九年级 · 度量几何学
(本题3分)(2021$cdot$浙江绍兴$cdot$九年级期中)如图,在$triangleABC$中,点$M$是边$BC$的中点,点$D、E$分别在边$AB、AC$上.若$angleB=angleC=angleDME=45^{circ},BC=8sqrt{2},CE=6$,则$DE=$$qquad$.
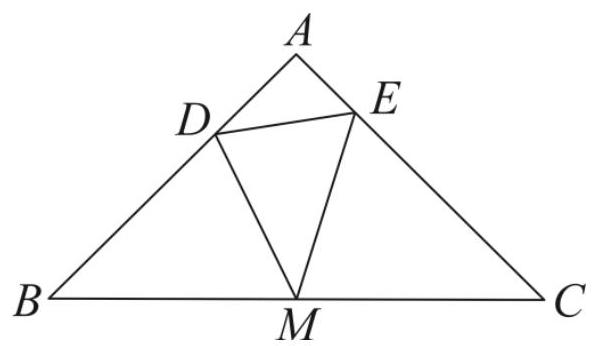
答案: $frac{10}{3}$
解析: 【分析】先证明$triangleBDMsimtriangleCME$,再根据利用相似三角形的性质得出比例式求出$BD$,从而得到$AD$的长,再由$AC$和$CE$的长求出$AE$的长,最后在$RttriangleADE$中利用勾股定理来求$DE$的长度.【详解】解:$because$点$M$是$BC$中点,$BC=8sqrt{2}$,```$thereforeBM=MC=4sqrt{2}$,$becauseangleB=angleC=angleDME=45^{circ}$,$thereforeangleA=90^{circ},AB=AC=8$,$becauseangleB+angleBDM+angleDMB=180^{circ}$,$angleDMB+angleDME+angleEMC=180^{circ}$,$thereforeangleBDM=angleEMC$$thereforetriangleDBMsimtriangleMCE$$thereforefrac{DB}{CM}=frac{BM}{EC}$,$becauseCE=6$,$thereforefrac{DB}{4sqrt{2}}=frac{4sqrt{2}}{6}$,$thereforeBD=frac{16}{3}$,$thereforeAD=AB-BD=8-frac{16}{3}=frac{8}{3},AE=AC-EC=8-6=2$,```在Rt$triangleADE$中,由勾股定理得:$AD^{2}+AE^{2}=DE^{2}$,$thereforeDE=sqrt{left(frac{8}{3}right)^{2}+2^{2}}=frac{10}{3}$.故答案为:$frac{10}{3}$.【点睛】此题考查了相似三角形的判定与性质、勾股定理,解本题的关键是判断$triangleDBMsimtriangleMCE$.